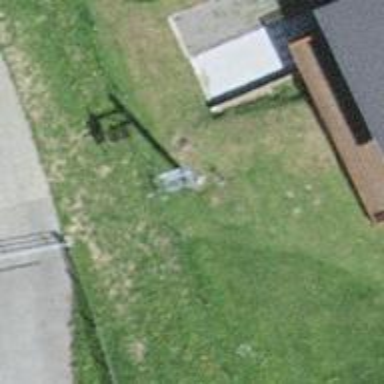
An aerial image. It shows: Pylon for aerialway.